高二 · 度量几何学
在 $[0,2 \pi]$ 内, 不等式 $\sin x<-\frac{\sqrt{3}}{2}$ 的解集是( )
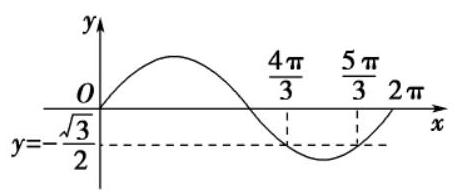
A. $(0, \pi)$
   B. $\left(\frac{\pi}{3}, \frac{4 \pi}{3}\right)$
   C. $\left(\frac{4 \pi}{3}, \frac{5 \pi}{3}\right)$
   D. $\left(\frac{5 \pi}{3}, 2 \pi\right)$
答案: C
解析: 画出 $y=\sin x, x \in[0,2 \pi]$ 的草图如下:

因为 $\sin \frac{\pi}{3}=\frac{\sqrt{3}}{2}$,

所以 $\sin \left(\pi+\frac{\pi}{3}\right)=-\frac{\sqrt{3}}{2}$,

$\sin \left(2 \pi-\frac{\pi}{3}\right)=-\frac{\sqrt{3}}{2}$.

即在 $[0,2 \pi]$ 内, 满足 $\sin x=-\frac{\sqrt{3}}{2}$ 的是 $x=\frac{4 \pi}{3}$ 或 $x=\frac{5 \pi}{3}$. 可知不等式 $\sin x<-\frac{\sqrt{3}}{2}$ 的解集是 $\left(\frac{4 \pi}{3}, \frac{5 \pi}{3}\right)$.

【答案】C